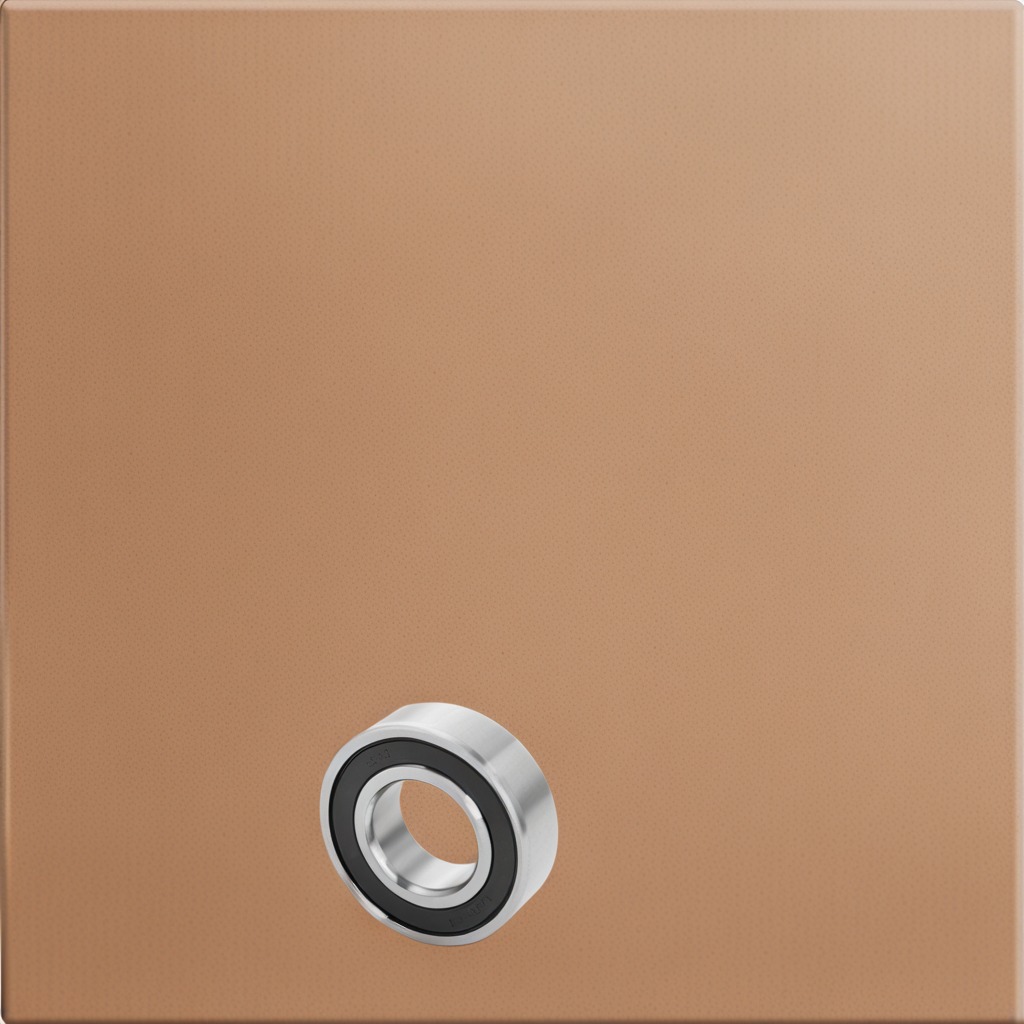
A metal ball bearing lies on the clean dry cardboard box surface in an outdoor workshop during daytime bright natural light soft shadows slightly creased but